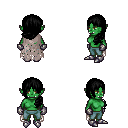
a pixel art fantasy rpg character, female body template, orc, green skin, gray tattered cape, teal pants, black left-swept hairstyle, metal gloves, metal boots, four views (front, back, left, right), 2x2 character sprite sheet, small pixel art, hard edges, no anti-aliasing